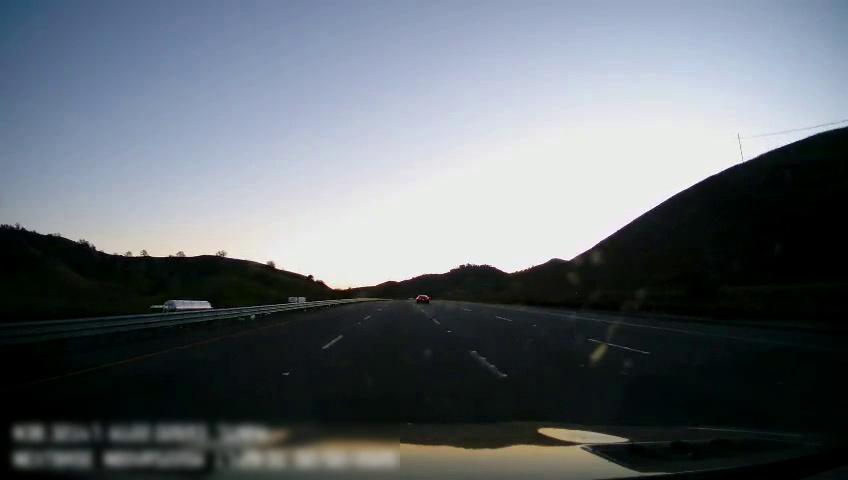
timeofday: Day
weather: Sunny
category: Drivable Space
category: Vehicles | Car
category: Vehicles | Truck
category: Vehicles | Truck
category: Lanes | Current Lane
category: Lanes | Current Lane
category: Lanes | Alternate Lane
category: Lanes | Alternate Lane
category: Lanes | Alternate Lane